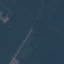
Land use / land cover class: Forest